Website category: movie
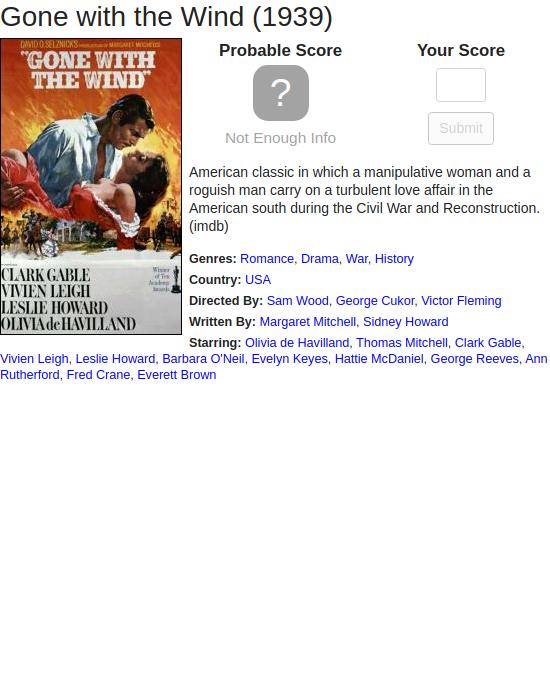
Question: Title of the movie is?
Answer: Gone with the Wind

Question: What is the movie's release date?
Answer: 1939

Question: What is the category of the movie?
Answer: Romance

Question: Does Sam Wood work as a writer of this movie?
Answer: no

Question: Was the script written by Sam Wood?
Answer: no

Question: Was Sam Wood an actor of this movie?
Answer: no

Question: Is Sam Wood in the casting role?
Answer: no

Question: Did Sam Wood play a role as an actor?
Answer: no

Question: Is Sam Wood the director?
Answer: yes

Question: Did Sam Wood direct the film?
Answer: yes

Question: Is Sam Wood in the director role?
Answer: yes

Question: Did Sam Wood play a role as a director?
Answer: yes

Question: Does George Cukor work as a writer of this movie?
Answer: no

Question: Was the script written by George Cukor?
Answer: no

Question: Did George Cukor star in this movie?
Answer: no

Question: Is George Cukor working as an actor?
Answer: no

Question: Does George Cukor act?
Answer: no

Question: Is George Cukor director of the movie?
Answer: yes

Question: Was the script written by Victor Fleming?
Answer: no

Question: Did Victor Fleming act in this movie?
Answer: no

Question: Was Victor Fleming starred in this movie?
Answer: no

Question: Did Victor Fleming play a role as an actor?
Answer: no

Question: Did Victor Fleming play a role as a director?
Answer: yes

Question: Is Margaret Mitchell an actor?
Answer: no

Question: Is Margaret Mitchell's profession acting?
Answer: no

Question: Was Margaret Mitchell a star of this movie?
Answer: no

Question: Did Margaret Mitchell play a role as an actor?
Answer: no

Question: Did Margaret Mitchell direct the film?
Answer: no

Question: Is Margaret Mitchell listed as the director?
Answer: no

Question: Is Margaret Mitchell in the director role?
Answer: no

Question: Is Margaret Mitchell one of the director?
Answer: no

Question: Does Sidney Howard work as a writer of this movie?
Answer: yes

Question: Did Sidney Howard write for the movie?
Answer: yes

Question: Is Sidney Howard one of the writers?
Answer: yes

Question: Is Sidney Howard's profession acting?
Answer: no

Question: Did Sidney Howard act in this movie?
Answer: no

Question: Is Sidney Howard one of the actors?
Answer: no

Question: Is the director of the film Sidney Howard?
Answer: no

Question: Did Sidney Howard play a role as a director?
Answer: no

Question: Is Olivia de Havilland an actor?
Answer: yes

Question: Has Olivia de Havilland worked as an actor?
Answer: yes

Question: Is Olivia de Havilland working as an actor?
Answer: yes

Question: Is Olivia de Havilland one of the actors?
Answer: yes

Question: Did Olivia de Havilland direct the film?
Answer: no

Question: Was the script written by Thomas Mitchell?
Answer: no

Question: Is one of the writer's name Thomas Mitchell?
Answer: no

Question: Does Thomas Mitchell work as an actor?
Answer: yes

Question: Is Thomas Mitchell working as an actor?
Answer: yes

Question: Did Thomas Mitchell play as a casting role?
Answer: yes

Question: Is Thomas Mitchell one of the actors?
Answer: yes

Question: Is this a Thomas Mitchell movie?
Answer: no

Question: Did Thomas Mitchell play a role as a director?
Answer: no

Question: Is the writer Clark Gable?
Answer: no

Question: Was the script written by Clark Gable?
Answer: no

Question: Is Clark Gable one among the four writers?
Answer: no

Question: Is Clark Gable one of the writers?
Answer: no

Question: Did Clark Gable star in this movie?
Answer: yes

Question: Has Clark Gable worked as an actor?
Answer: yes

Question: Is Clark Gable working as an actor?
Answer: yes

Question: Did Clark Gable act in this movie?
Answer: yes

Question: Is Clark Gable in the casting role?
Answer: yes

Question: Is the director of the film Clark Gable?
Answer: no

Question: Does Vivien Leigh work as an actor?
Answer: yes

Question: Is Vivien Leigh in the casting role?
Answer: yes